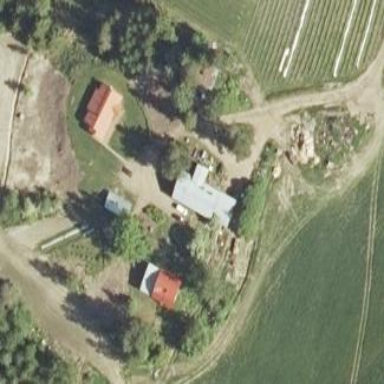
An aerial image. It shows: Farmyard area.